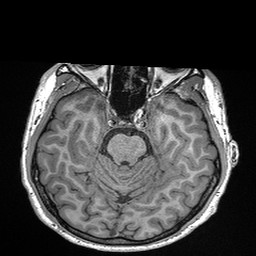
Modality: T1w
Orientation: coronal
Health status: healthy
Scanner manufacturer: siemens
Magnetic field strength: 3 T
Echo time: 0.00298 s